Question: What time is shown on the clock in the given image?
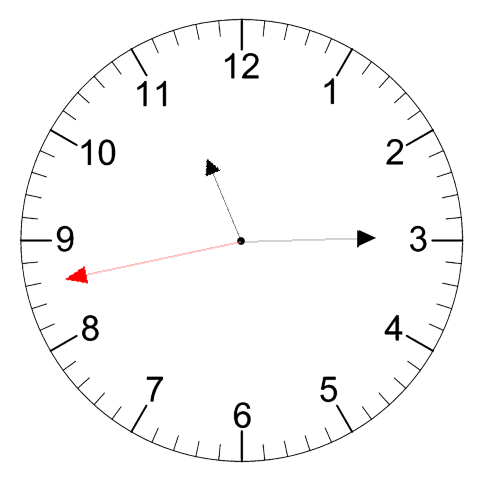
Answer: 11:14:43